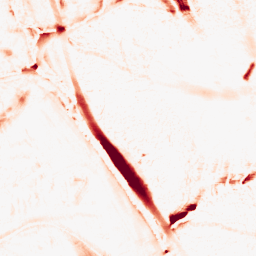
Category: morphological
Decomposition family: morphological_ellipse
Decomposition parameters: operation: opening
width: 20
height: 30
Upsampling method: linear_exact
Upsampling parameters: scale: 2
Upsampling scale: 2